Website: crate-barrel
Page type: order-returns
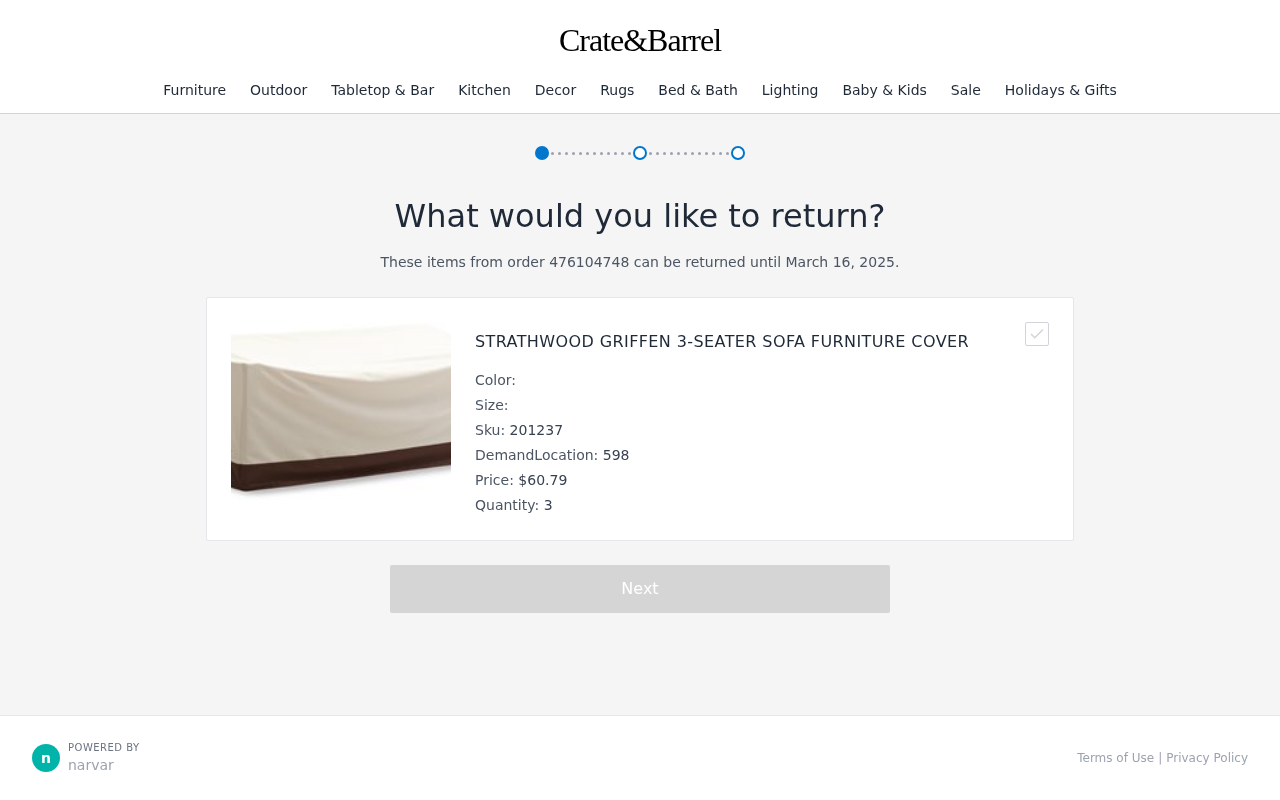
Product elements: key: PRODUCT1_NAME
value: Strathwood Griffen 3-Seater Sofa Furniture Cover
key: PRODUCT1_PRICE
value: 60.79
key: PRODUCT1_QUANTITY
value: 3
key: PRODUCT1_SKU
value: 201237
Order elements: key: ORDER_ID
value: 476104748
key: ORDER_RETURN_BY_DATE
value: March 16, 2025
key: ORDER_DEMAND_LOCATION
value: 598